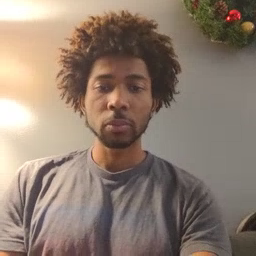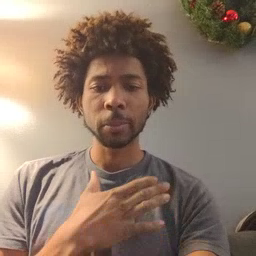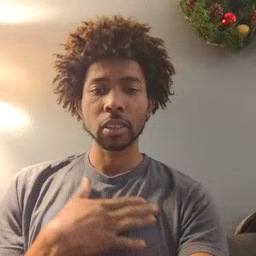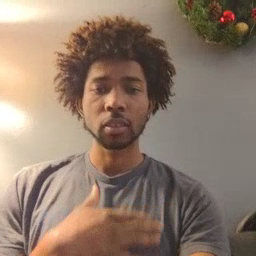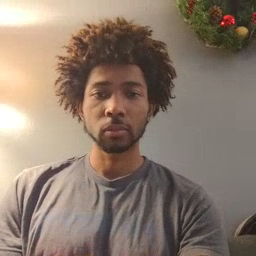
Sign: please